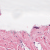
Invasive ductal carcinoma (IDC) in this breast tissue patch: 0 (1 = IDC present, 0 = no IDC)